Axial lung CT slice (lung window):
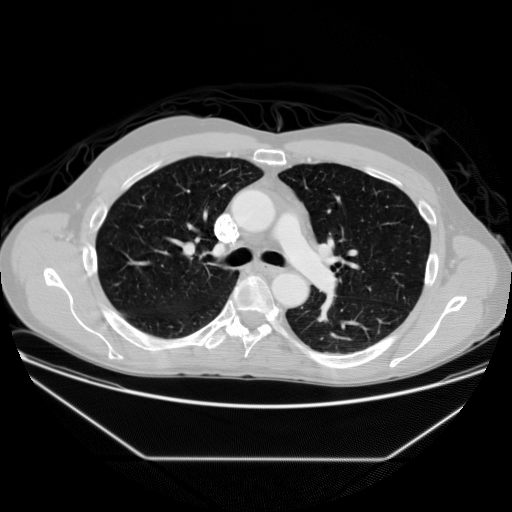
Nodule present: no